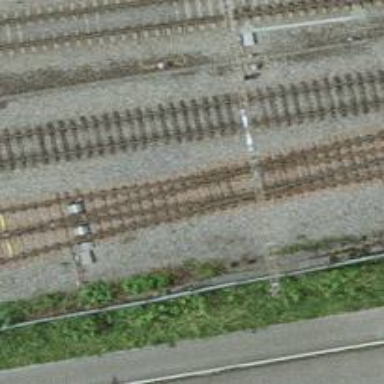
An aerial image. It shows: Rail siding with electrified tracks using contact line.